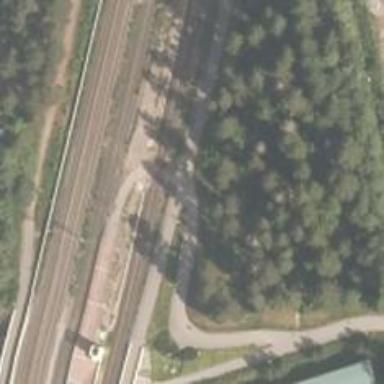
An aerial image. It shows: Level crossing on the railway with gate barrier.